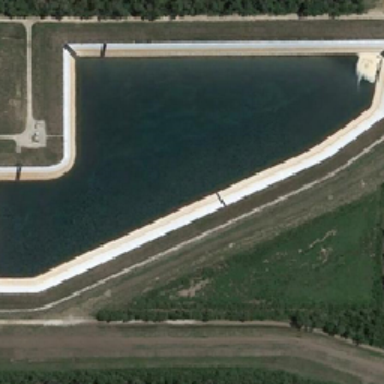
The vast lake is irregular .